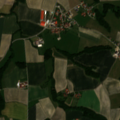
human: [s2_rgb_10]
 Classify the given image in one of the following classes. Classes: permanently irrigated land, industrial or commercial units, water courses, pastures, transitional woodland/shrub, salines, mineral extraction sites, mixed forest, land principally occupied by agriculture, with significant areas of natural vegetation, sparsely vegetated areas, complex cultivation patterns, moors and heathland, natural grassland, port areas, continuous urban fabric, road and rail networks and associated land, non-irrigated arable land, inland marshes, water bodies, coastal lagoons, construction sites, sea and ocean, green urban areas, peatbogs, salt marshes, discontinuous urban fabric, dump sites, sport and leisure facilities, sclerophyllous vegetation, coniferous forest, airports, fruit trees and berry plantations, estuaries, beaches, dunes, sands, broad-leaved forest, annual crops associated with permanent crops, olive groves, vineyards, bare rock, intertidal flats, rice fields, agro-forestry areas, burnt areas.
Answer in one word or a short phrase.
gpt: discontinuous urban fabric, non-irrigated arable land, land principally occupied by agriculture, with significant areas of natural vegetation